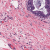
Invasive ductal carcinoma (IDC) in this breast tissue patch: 0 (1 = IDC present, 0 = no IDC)